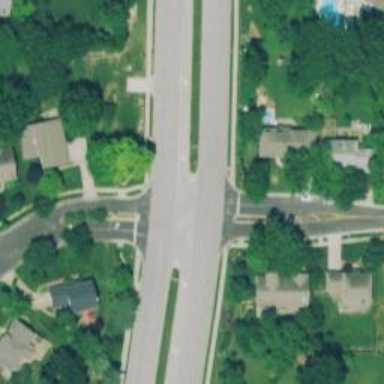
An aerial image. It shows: Road with dash markings.